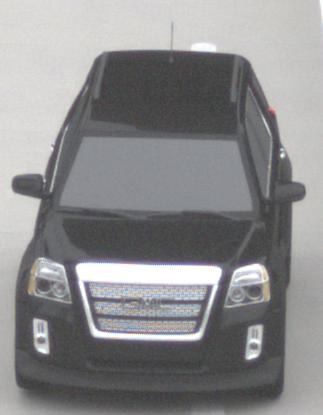
Make: GMC
Model: Terrain
Detailed model: Gen. 1
Model produced from: 2009
Model produced until: 2017
Doors: 5
Color: black
Road condition: wet road
Daytime: morning or afternoon
Contrast: low contrast